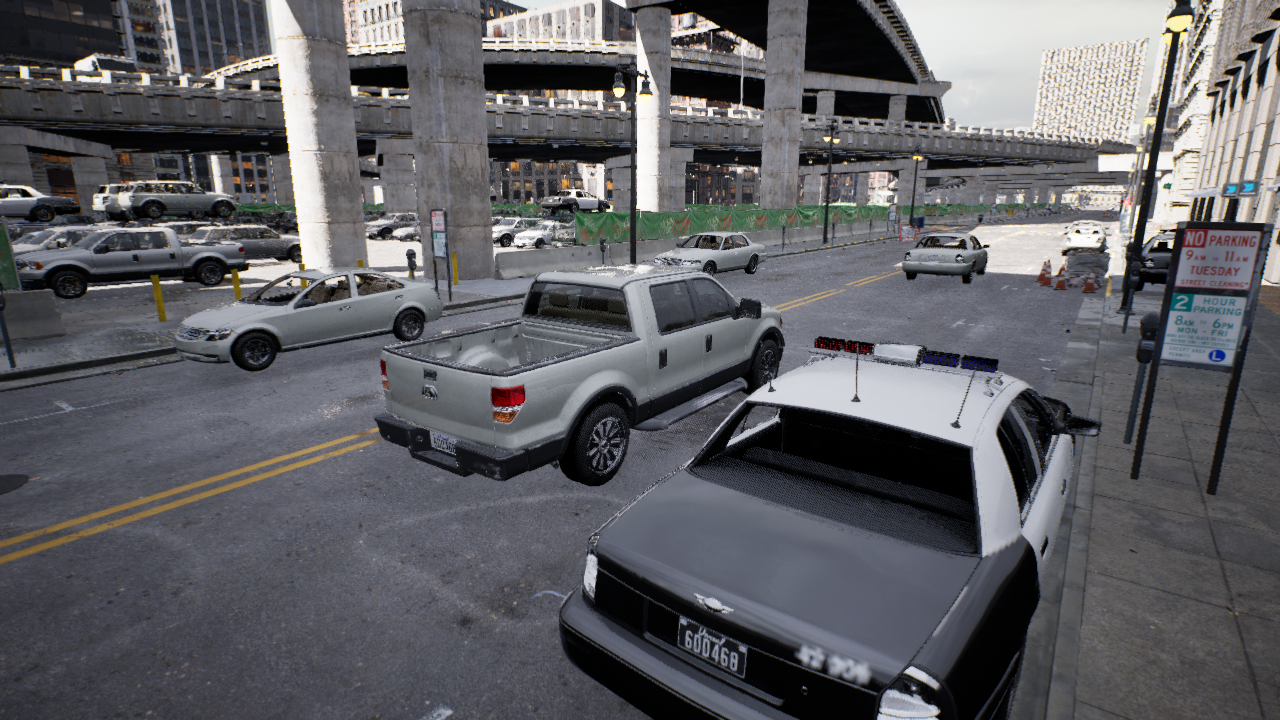
Venue: downtown
Lighting: clear day
Vehicle rig: pickup